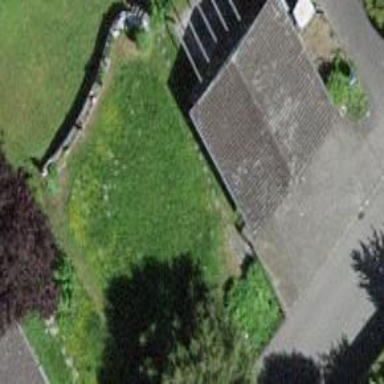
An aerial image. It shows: View of roof of building.